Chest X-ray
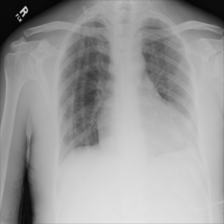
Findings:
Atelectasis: negative
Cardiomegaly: negative
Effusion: positive
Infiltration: negative
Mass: negative
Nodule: negative
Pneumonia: negative
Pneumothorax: negative
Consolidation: negative
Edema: negative
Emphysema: negative
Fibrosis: negative
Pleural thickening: negative
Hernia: negative